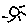
Label: sun